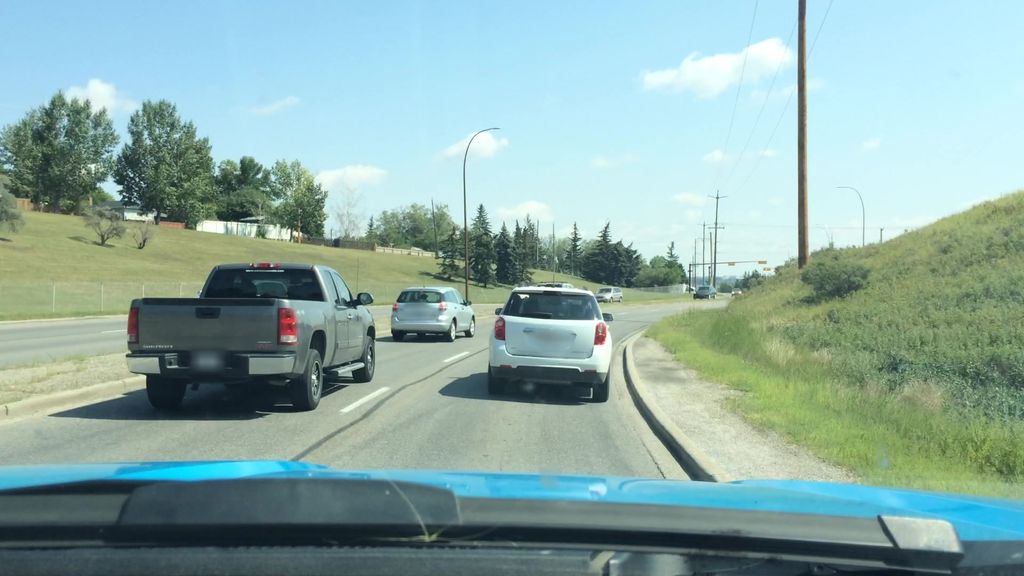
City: calgary